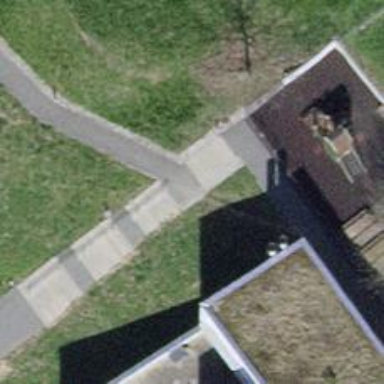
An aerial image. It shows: Set of steps on the road.